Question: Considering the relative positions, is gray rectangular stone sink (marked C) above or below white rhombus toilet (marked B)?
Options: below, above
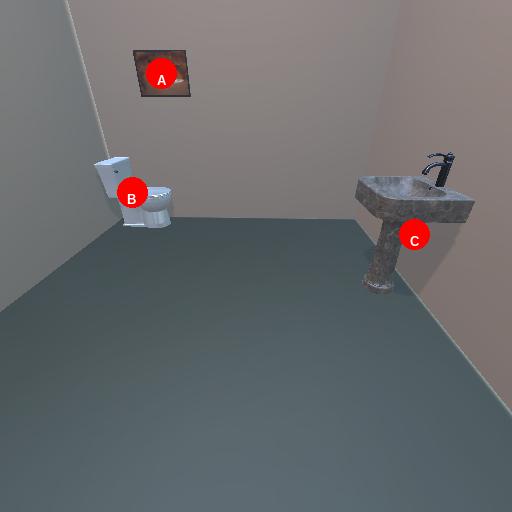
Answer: below